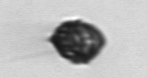
Label: Kryptoperidinium_triquetrum